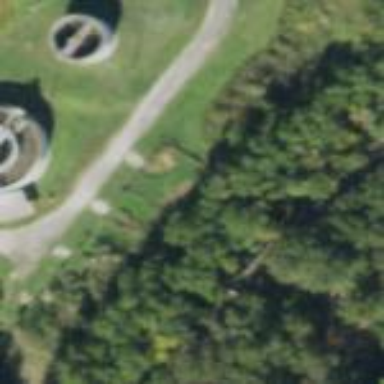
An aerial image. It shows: View of wastewater plant.